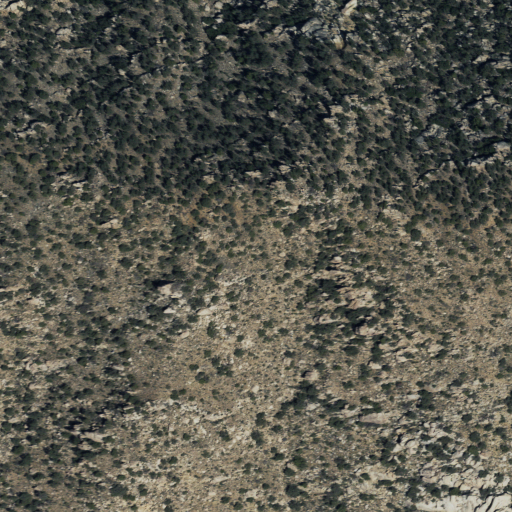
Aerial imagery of mountains in California named Granite Mountains containing only shrub